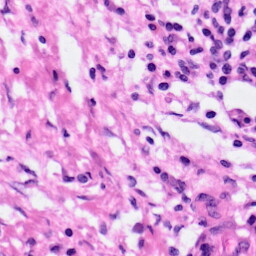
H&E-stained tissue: Pancreatic